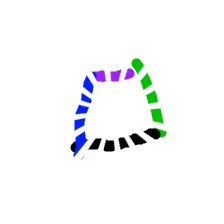
Shape: trapezoid